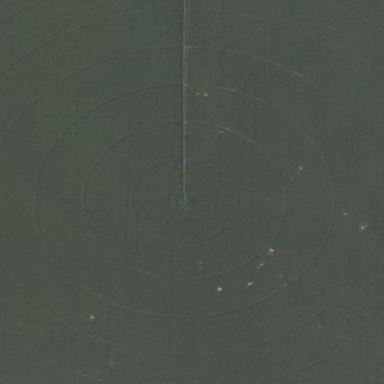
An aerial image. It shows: Farmland with pivot irrigation system.